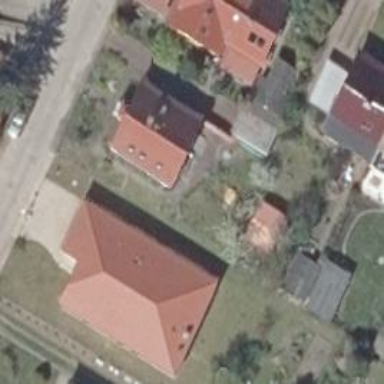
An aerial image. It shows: Detached building with hipped roof.